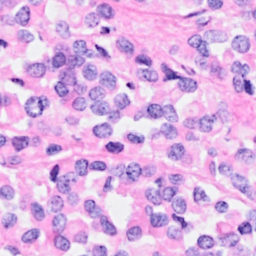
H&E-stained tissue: Breast